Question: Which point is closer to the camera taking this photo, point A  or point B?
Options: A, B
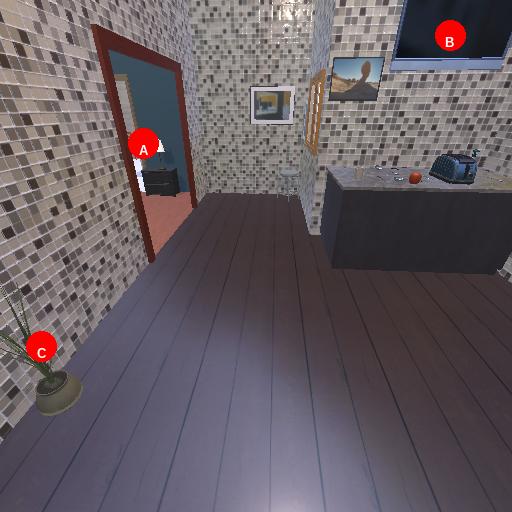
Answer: A